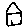
Label: house